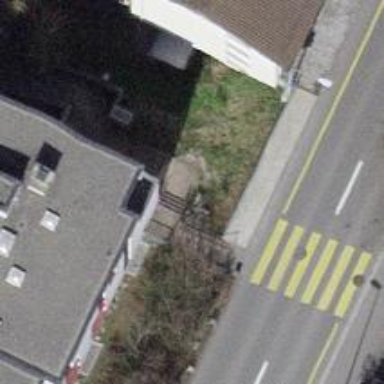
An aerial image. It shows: Set of concrete steps.